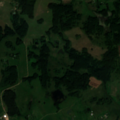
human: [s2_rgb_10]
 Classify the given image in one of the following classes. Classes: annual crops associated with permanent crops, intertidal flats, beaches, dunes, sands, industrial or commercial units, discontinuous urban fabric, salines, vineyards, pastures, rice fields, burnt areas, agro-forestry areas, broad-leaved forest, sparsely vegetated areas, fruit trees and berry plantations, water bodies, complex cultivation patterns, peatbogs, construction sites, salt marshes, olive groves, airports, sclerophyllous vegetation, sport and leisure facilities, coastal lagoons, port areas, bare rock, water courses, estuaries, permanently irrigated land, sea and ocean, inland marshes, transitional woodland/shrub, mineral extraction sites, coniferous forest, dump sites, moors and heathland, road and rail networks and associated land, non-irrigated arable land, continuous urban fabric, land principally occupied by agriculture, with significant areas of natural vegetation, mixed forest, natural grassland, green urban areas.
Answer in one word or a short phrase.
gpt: pastures, complex cultivation patterns, land principally occupied by agriculture, with significant areas of natural vegetation